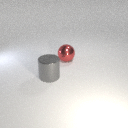
large gray metal cylinder to the left of large red metal sphere